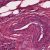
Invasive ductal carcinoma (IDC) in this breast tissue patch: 1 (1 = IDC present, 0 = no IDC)